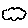
Label: cloud